Brain MRI, t2w sequence, axial 2D slice.
Patient: age 45, sex F, weight 90 kg, height 1.9 m
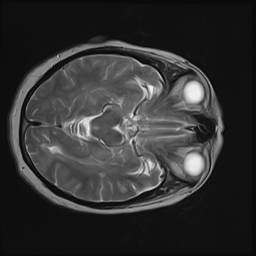